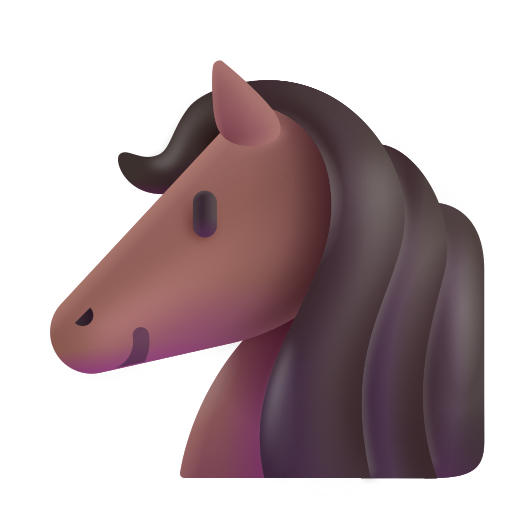
horse face color